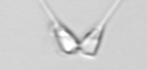
Label: Asterionellopsis_glacialis